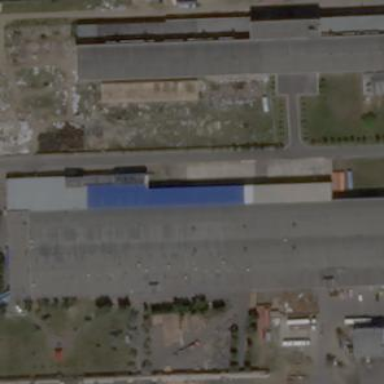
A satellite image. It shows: Industrial building.